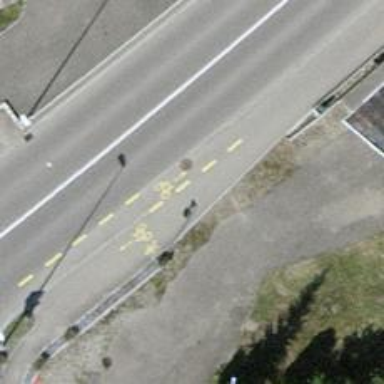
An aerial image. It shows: Asphalt cycleway.